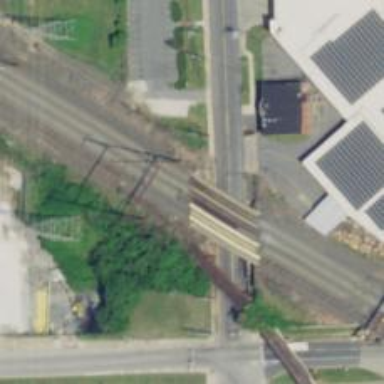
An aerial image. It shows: Bridge over railway with electrified contact lines.